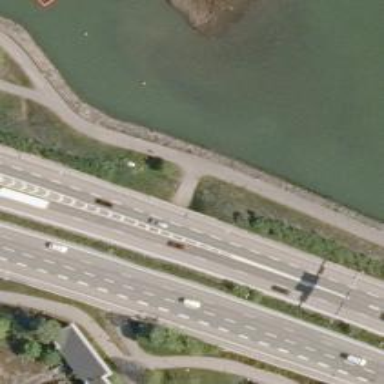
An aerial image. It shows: Asphalt cycleway.